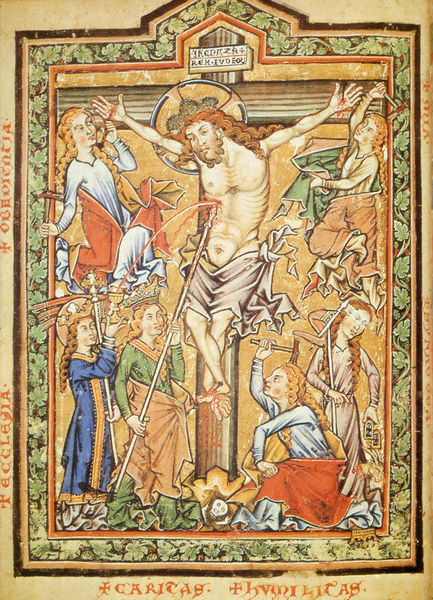
Titel: Psalter
Institution: Besancon, Stadtbibliothek
Schlagwörter: gemälde, kampf, menschen, malerei, haare, bauch, blut, kreuz, rippen, schlag, waffe, christus, jesus, kruzifix, seitenwunde, kruzifixus, spper, zackenstil